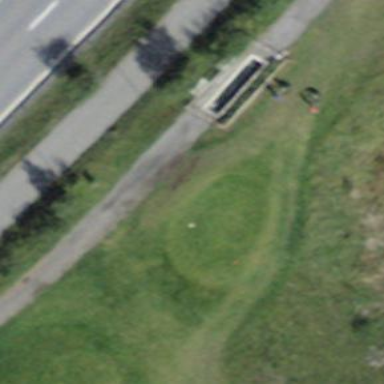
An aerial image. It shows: Grassy area designated as golf tee.